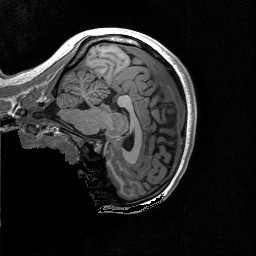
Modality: T1w
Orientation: sagittal